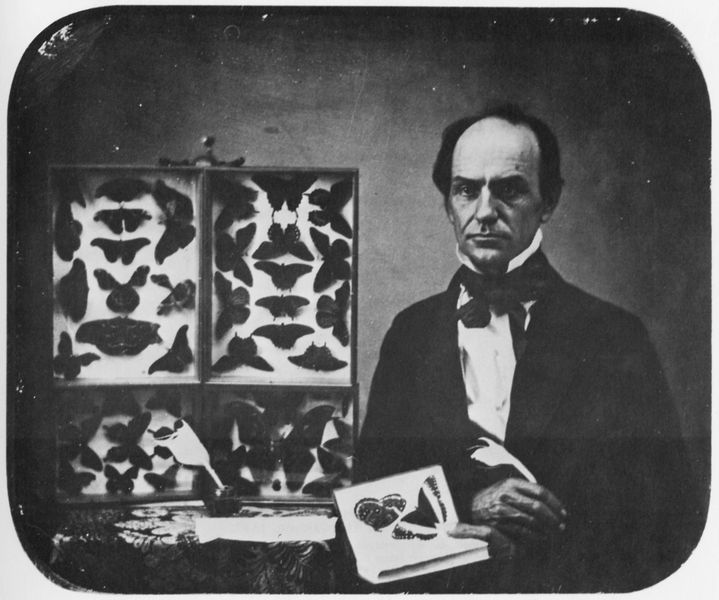
Titel: Der Schmetterlingssammler
Künstler: Amerikanischer Photograph
Schlagwörter: feder, flügel, hand, mann, weiß, glas, grau, hintergrund, mund, nase, schwarz, stirn, tisch, blick, tiere, tuch, rock, schleife, anzug, hemd, jacke, augen, falten, gesicht, kragen, präsentation, rahmen, tot, bild, bildnis, hände, portrait, porträt, haare, augenbrauen, ohren, papier, düster, ernst, streng, glatze, halstuch, fliege, foto, fotografie, photographie, buch, schwarz weiss, vatermörder, stehkragen, insekten, schmetterling, halbglatze, wissenschaftler, kasten, photo, stirnglatze, forscher, sammlung, schmetterlinge, sammler, aufgeschlagen, falter, schaukasten, schreibfeder, schwrzweiß, kästen, tafeln, dia, daguerreotypie, stecknadeln, biologe, präparate, schaukästen, kollektion, exemplare, schmetterlingssammlung, schmetterlingssammler, ser, 19. jahrhundert, insektensammler, spezialist, #weiß, insektenforscher, präperate